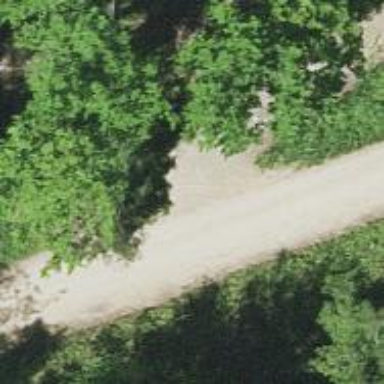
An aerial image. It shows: Unpaved path.